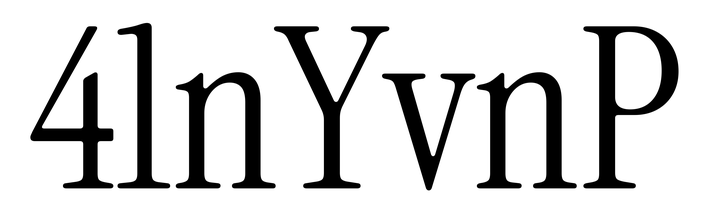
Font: InstrumentSerif-Regular